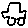
Label: car